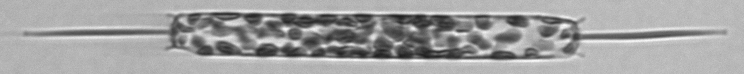
Label: Ditylum_brightwellii